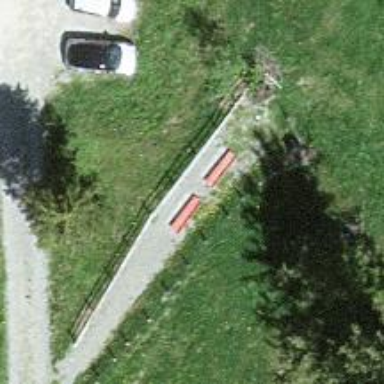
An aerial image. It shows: Bench.